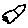
Label: bird